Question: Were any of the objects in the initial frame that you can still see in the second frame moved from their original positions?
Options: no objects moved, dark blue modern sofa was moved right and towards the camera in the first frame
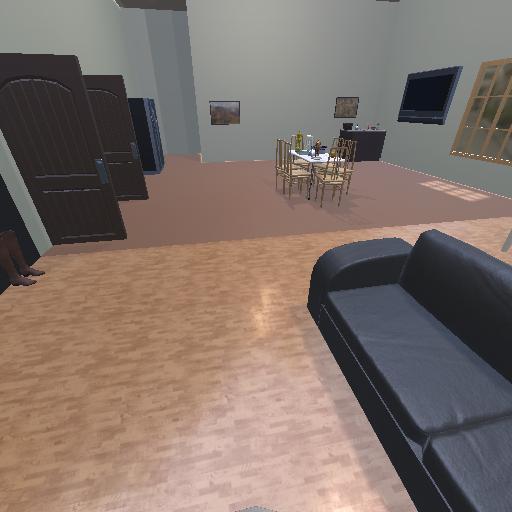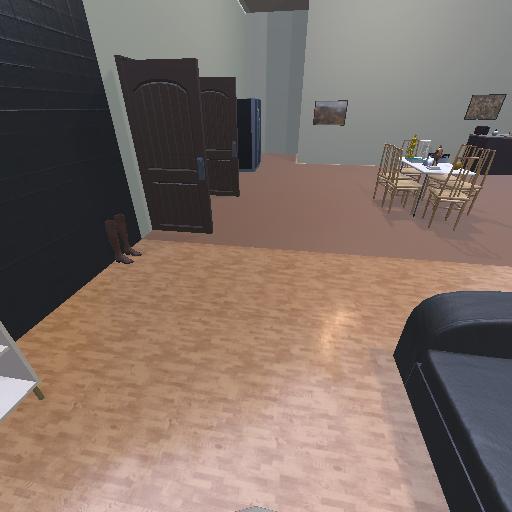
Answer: no objects moved